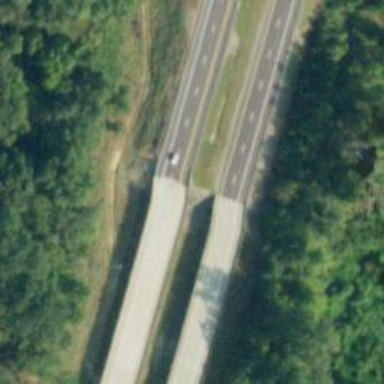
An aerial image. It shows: Bridge on trunk highway with dual carriageway.